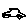
Label: car